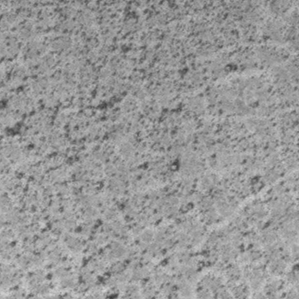
Label: frost